Field crop: maize
Growth stage: 2
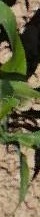
Species: maize